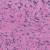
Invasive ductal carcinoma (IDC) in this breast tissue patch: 0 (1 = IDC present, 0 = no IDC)